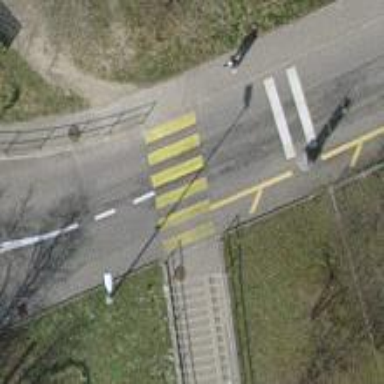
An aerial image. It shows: Uncontrolled zebra crossing on the road.